Field crop: tomato
Growth stage: 1
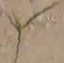
Species: cyperus